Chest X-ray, AP view. Patient: 66 years old, sex F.
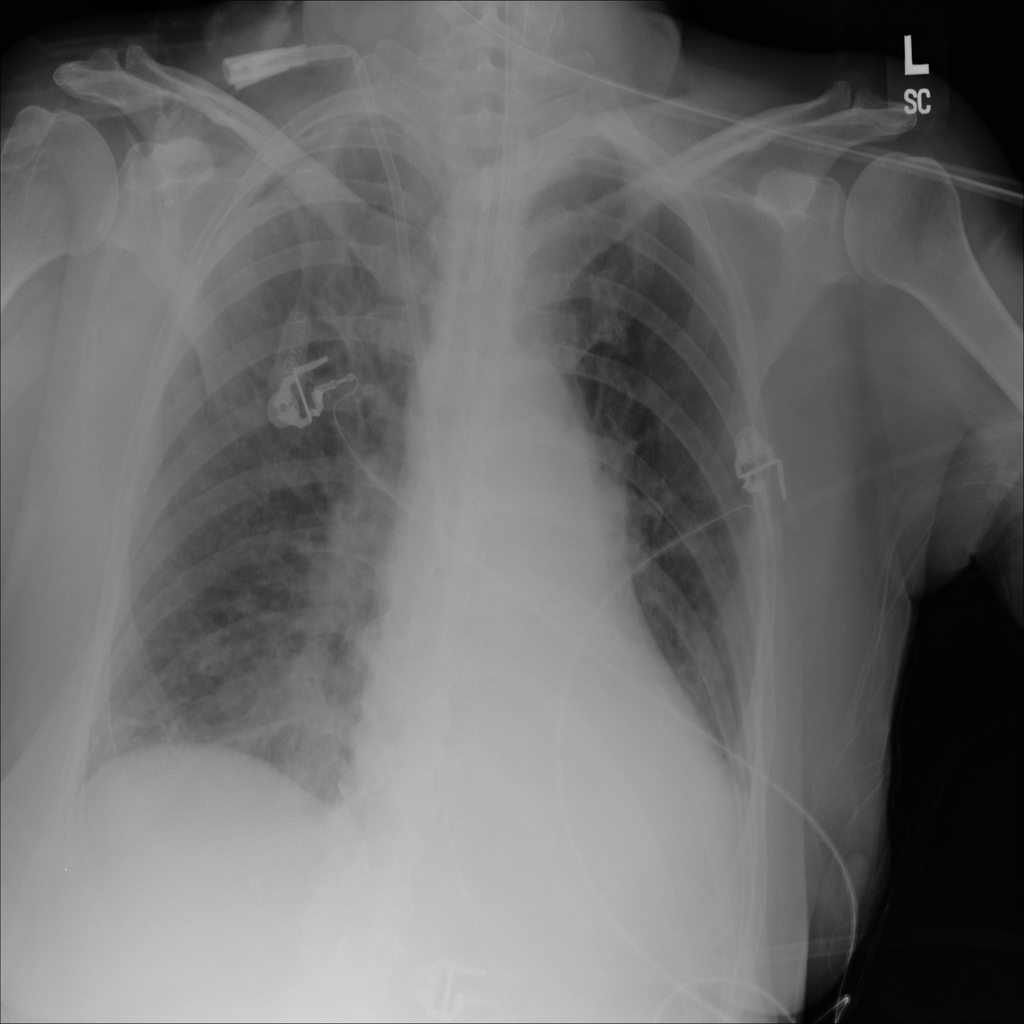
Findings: No Finding